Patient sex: F
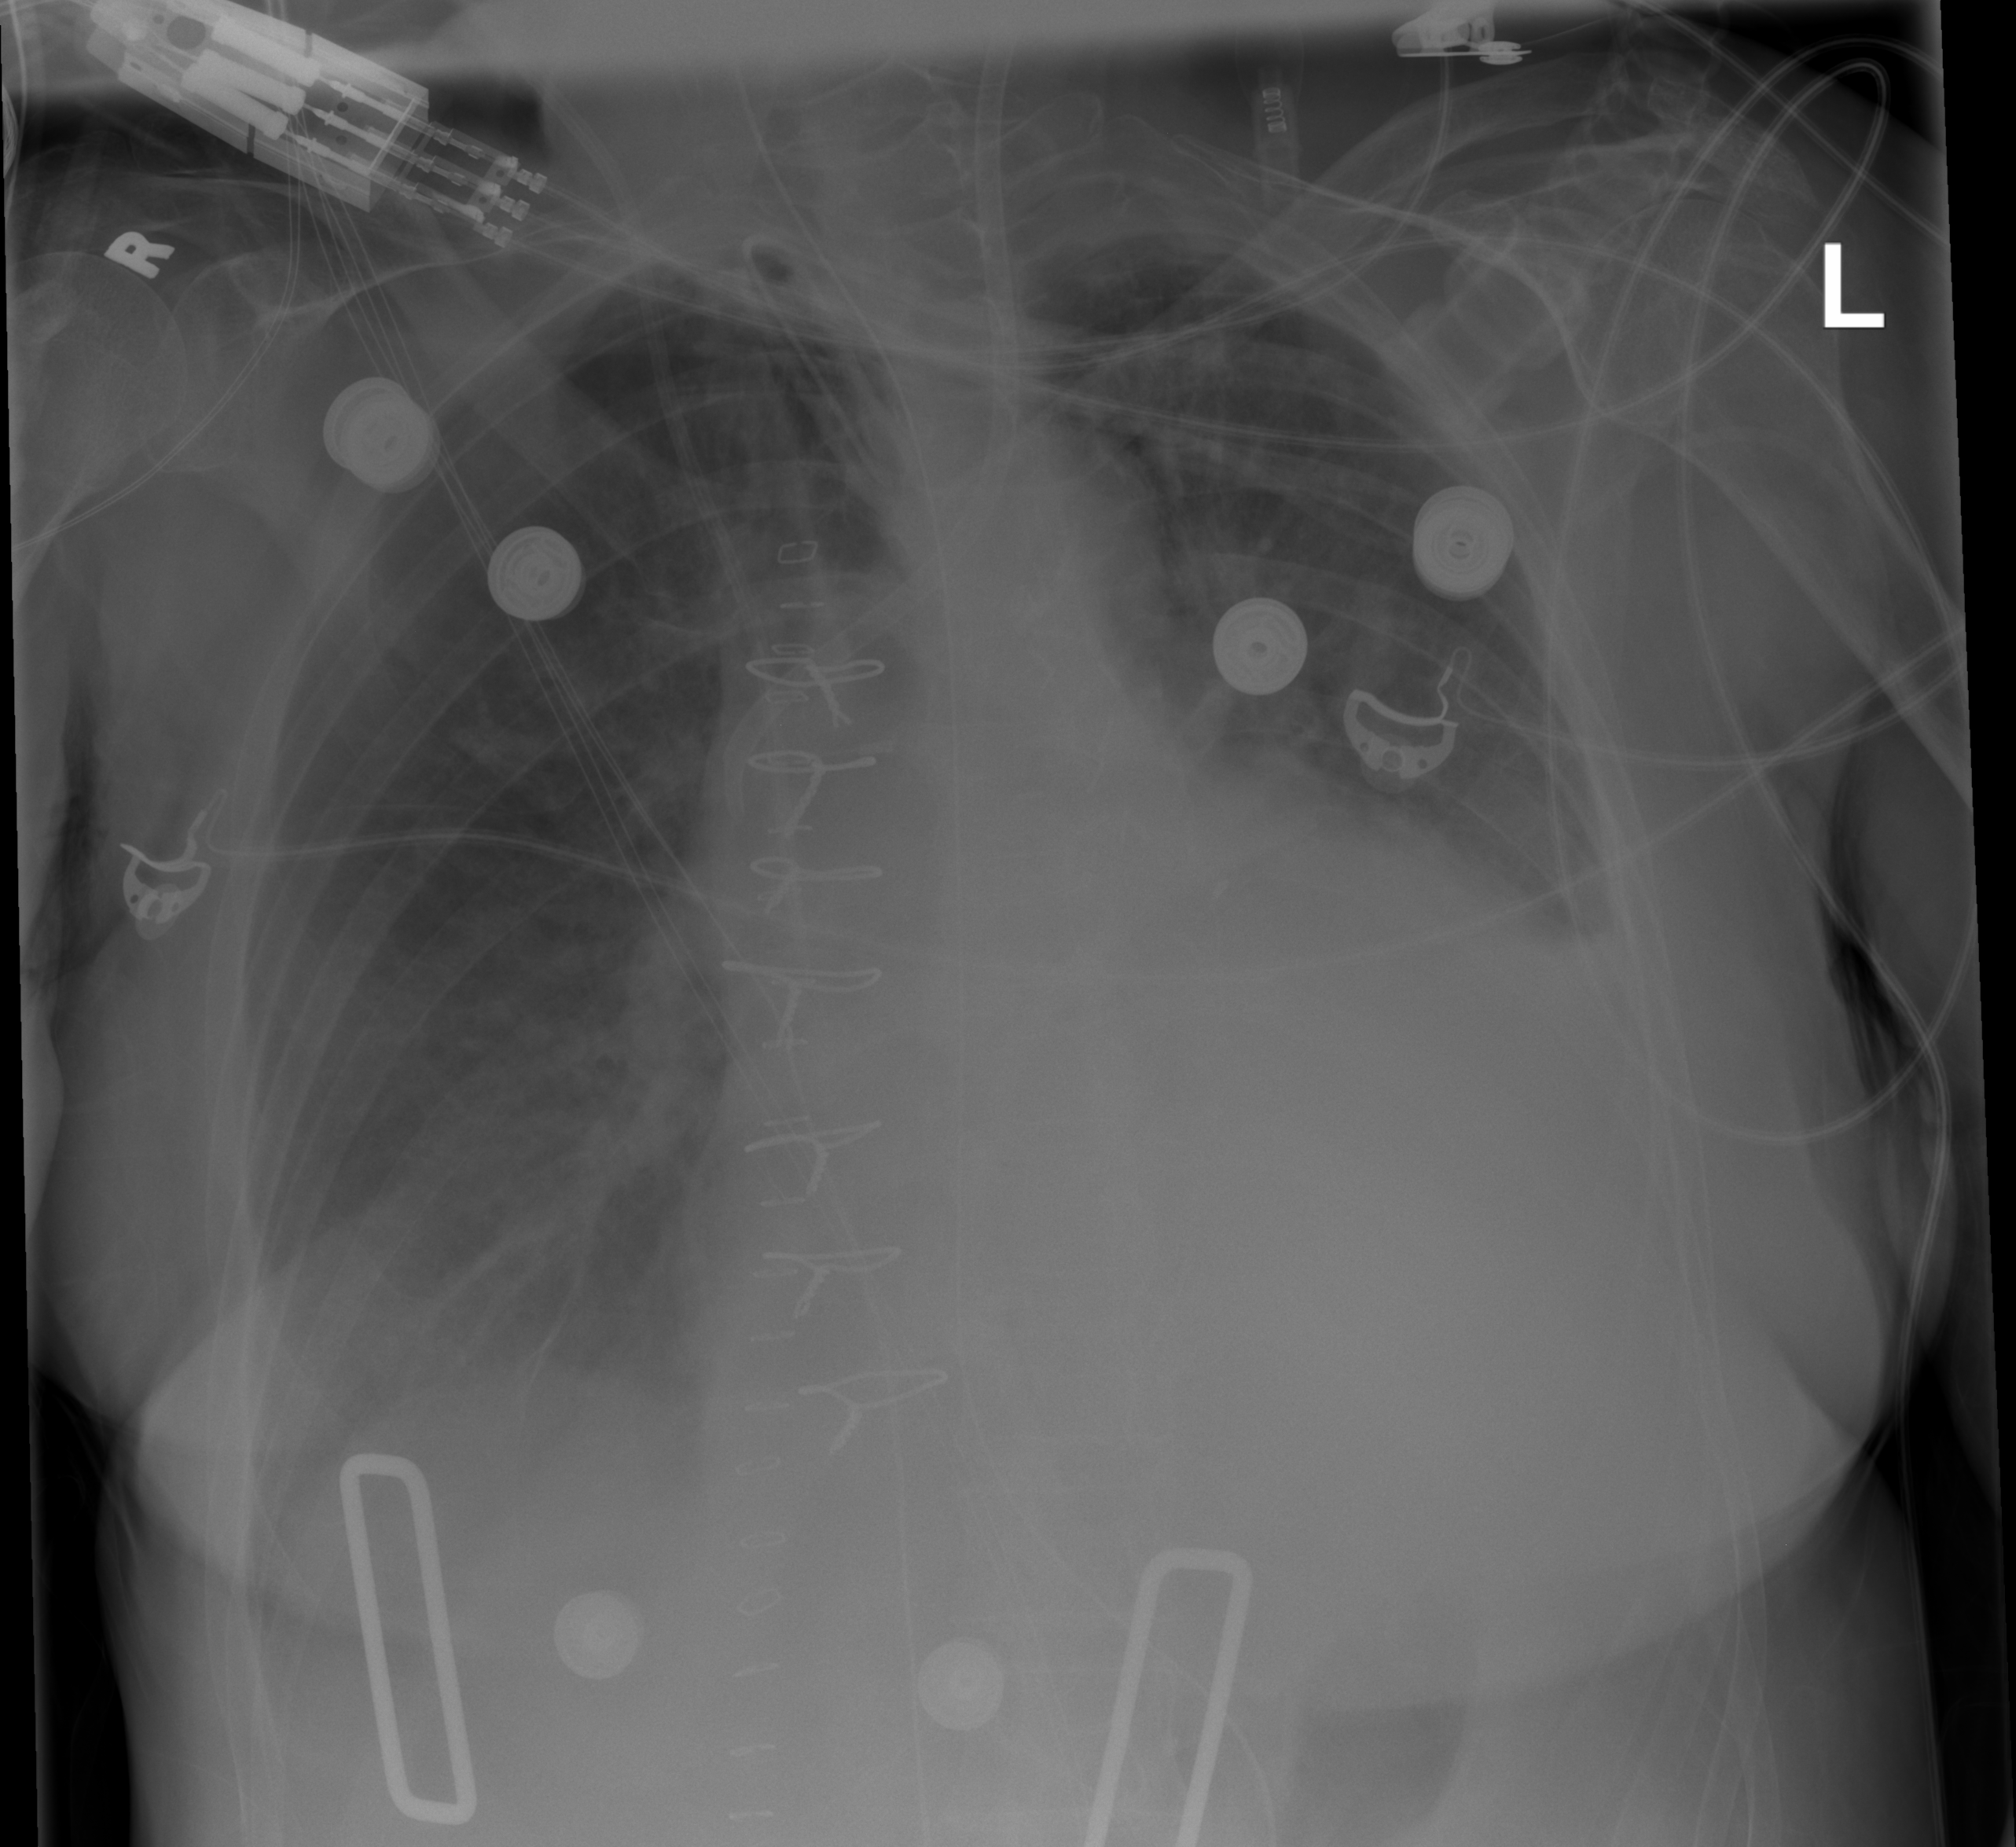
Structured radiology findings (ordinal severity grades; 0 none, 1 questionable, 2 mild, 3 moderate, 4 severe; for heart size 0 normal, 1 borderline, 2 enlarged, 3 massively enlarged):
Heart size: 2
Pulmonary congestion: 2
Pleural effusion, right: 2
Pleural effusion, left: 2
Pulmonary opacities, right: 2
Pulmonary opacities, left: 1
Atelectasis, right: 1
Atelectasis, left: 2